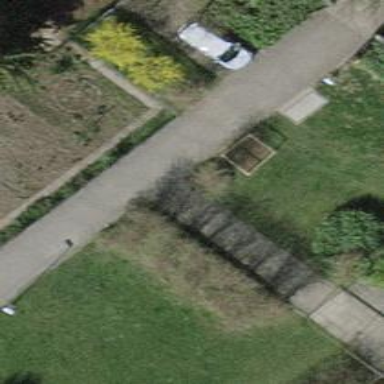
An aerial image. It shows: Path with fine gravel surface.